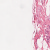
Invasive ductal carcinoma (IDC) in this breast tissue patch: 0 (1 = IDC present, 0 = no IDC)